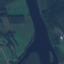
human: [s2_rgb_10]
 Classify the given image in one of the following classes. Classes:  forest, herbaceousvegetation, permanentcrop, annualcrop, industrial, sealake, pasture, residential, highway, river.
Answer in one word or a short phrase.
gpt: River